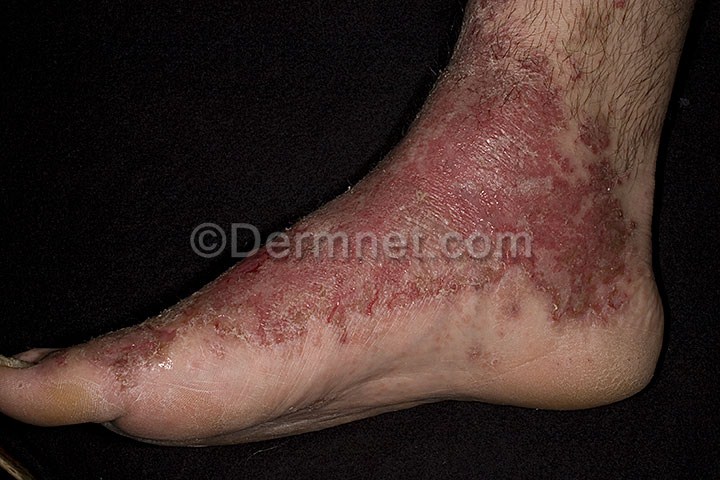
Disease: Eczema Photos